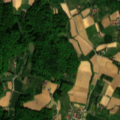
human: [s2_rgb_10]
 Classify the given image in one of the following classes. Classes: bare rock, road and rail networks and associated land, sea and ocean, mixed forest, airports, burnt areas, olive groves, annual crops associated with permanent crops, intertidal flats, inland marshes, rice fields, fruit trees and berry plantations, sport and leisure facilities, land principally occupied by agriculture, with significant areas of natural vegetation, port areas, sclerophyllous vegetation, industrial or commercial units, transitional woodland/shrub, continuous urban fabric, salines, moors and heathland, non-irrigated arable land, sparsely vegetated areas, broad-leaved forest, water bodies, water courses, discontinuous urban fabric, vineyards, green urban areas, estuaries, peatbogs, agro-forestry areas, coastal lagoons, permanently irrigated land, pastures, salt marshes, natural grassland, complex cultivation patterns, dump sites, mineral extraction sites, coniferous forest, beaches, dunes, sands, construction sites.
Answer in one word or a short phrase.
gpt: non-irrigated arable land, complex cultivation patterns, broad-leaved forest